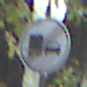
Verkehrszeichen: EndeUeberholverbotKraftfahrzeuge
Umgebung: Outdoor, Nature
Tageszeit: SunriseSunset
Wetter: NotSpecified
Licht: Natural
Jahreszeit: Autumn
Kontrast: MediumContrast